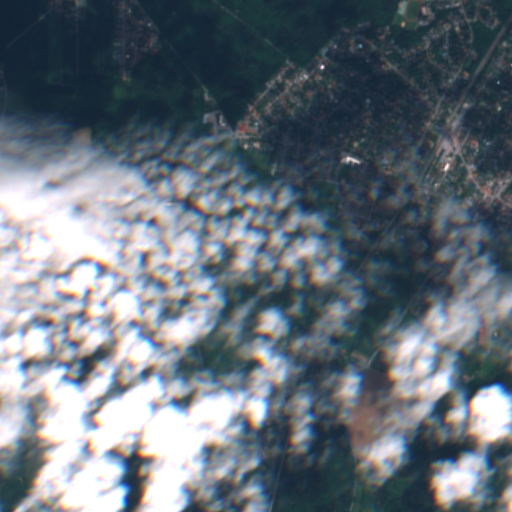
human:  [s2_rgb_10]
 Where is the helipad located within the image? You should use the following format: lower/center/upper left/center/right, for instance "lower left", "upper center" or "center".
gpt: The helipad is located in the center of the image.
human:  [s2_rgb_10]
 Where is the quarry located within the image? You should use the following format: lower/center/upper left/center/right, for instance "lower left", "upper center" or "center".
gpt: The quarry is located in the lower center of the image.
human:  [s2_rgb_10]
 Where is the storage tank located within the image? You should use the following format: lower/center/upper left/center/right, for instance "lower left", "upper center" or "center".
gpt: The storage tank is located in the center left of the image.
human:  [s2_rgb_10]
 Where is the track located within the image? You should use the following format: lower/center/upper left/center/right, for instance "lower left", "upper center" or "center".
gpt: The track is located in the upper right of the image.
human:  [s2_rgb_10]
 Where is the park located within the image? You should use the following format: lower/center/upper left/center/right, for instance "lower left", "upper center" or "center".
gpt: There is no park in the image.